Interaction volume radius: 5 \u00c5
Interaction volume height: 15 \u00c5
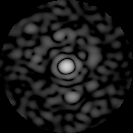
Disorder parameter: 0.8933